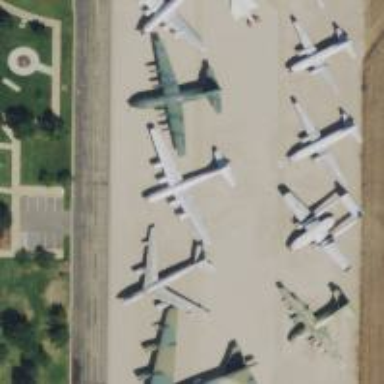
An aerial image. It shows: Historic memorial dedicated to aircraft.